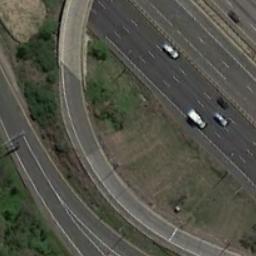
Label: overpass